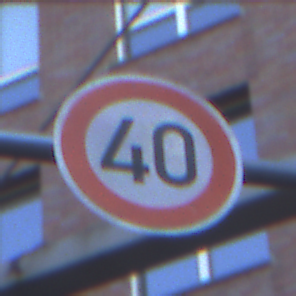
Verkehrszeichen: Geschwindigkeit40
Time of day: SunriseSunset
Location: Outdoor (Urban)
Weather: Clear
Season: NotSpecified
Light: Natural